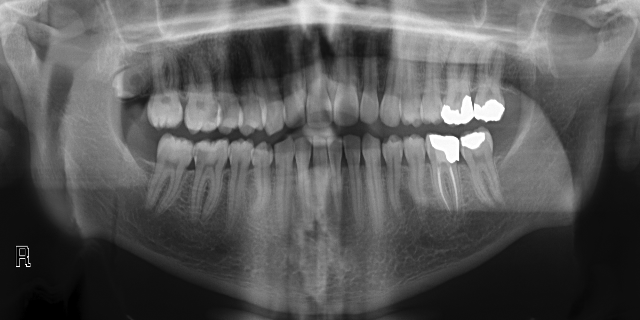
adult